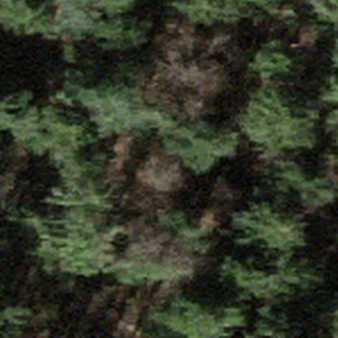
Label: other